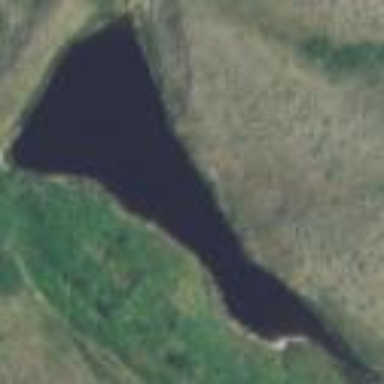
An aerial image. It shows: Reservoir.